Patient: sex M, age 32
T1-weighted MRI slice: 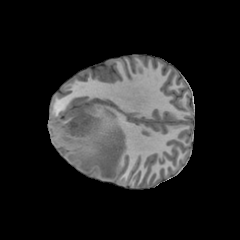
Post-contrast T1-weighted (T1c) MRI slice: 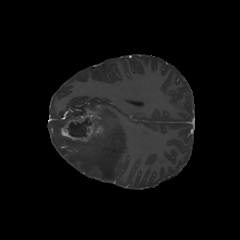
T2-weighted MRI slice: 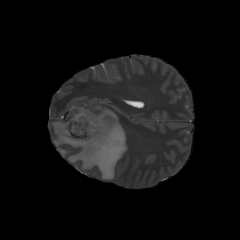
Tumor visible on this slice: yes
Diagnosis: Glioblastoma, IDH-wildtype
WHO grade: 4